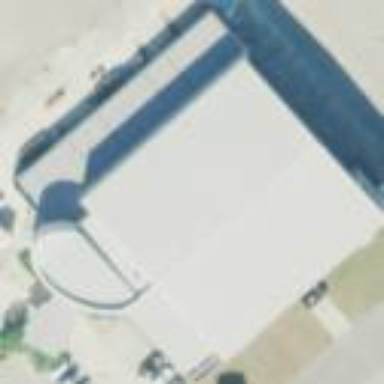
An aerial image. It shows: Hangar building at the airport.